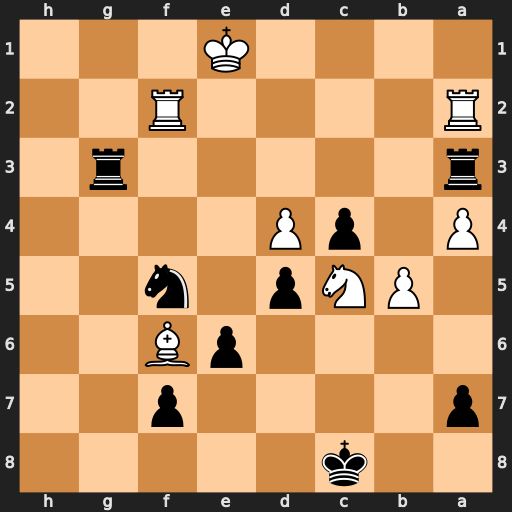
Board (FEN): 2k5/p4p2/4pB2/1PNp1n2/P1pP4/r5r1/R4R2/4K3
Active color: b
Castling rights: -
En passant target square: -
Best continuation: Rg1+ Rf1 Rxf1+